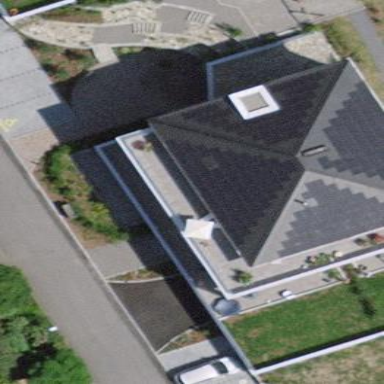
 consisting of solar photovoltaic panels."